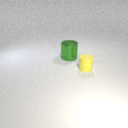
small yellow rubber cylinder to the right of large green metal cylinder